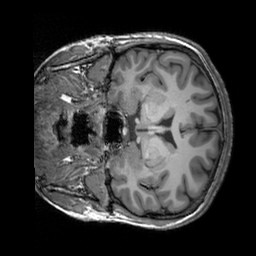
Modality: T1w
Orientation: coronal
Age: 21
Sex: female
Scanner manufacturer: siemens
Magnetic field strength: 3 T
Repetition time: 2.3 s
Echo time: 0.00303 s